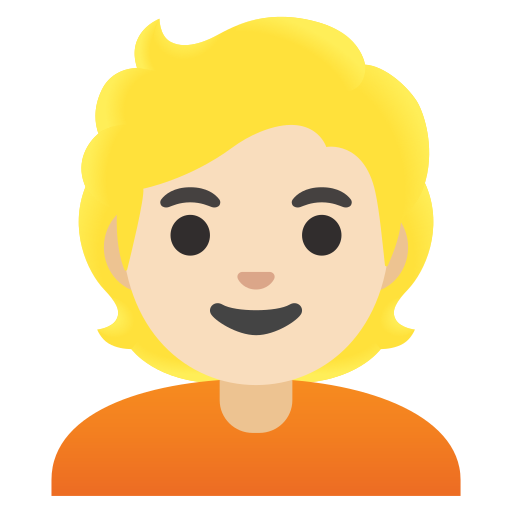
Emoji: 👱🏻